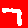
Digit: 7